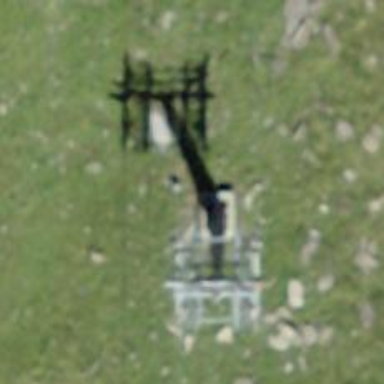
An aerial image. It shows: Pylon used for aerialway.